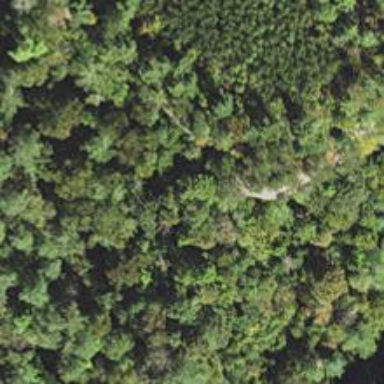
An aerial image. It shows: Crag suitable for climbing located at the edge of cliff.